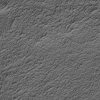
Atmospheric dust classification: not_dusty